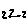
Label: zigzag